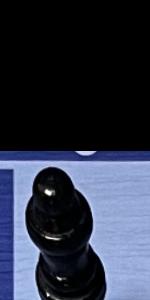
Label: Empty